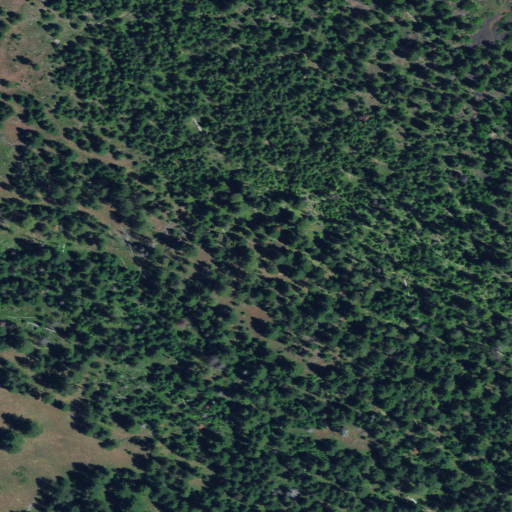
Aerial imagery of ridge(s) in Oregon named Upper Bench containing evergreen forest, grassland, and shrub